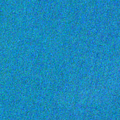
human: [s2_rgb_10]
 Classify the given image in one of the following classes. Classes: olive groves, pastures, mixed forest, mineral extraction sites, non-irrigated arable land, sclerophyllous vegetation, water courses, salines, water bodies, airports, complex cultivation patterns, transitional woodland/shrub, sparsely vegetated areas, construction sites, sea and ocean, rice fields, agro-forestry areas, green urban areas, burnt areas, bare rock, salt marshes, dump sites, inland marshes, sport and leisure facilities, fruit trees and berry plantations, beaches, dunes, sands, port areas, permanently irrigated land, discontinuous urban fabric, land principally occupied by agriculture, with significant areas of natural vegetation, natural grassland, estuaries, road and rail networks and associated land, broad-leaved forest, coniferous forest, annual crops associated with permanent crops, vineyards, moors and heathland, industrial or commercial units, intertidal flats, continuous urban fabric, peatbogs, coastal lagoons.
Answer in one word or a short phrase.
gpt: sea and ocean